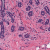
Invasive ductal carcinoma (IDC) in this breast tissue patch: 0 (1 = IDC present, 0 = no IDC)